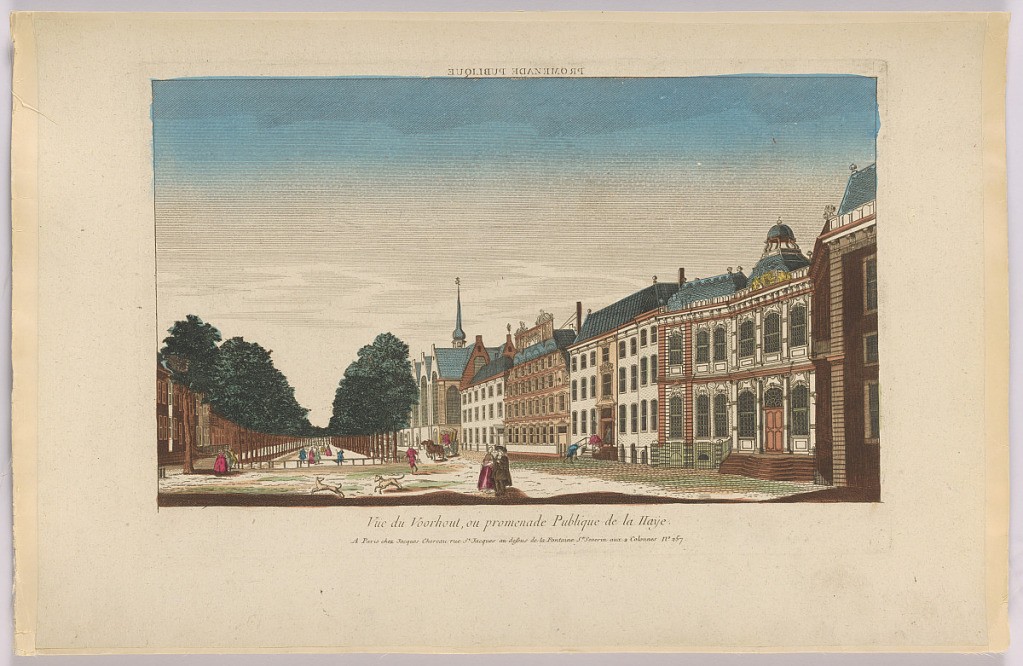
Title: Peep-Show Print
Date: mid-18th century
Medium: Engraving and brush and wash on paper
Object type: Print
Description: Peep-show print